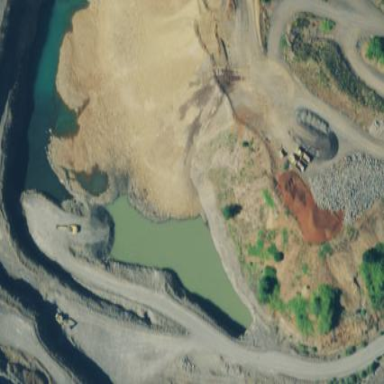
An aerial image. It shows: Quarry area.